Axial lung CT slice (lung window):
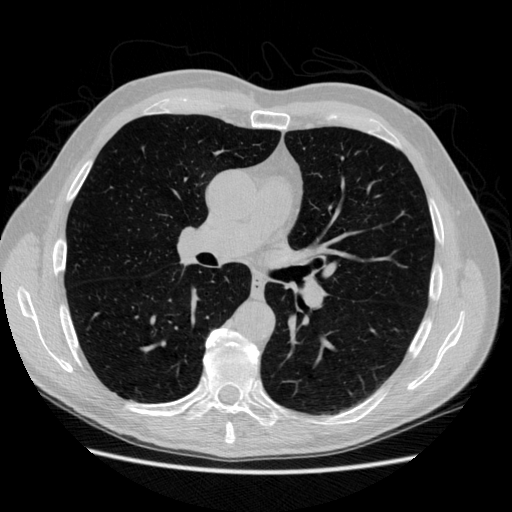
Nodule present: no